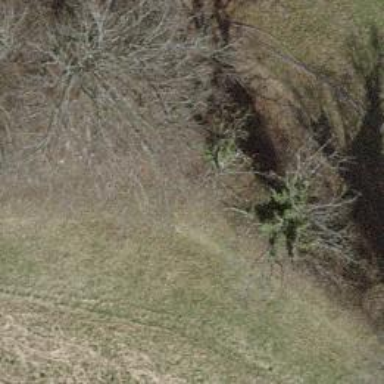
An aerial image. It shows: Broadleaved tree with lush foliage.